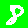
Digit: 8